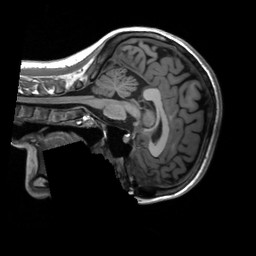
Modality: T1w
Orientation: sagittal
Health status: healthy
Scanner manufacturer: siemens
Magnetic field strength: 3 T
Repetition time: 2.3 s
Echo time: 0.00207 s